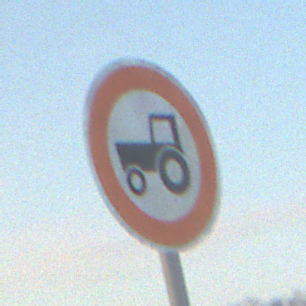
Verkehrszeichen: VerbotKraftfahrzeugeZuegeNichtSchneller25
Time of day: SunriseSunset
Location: Outdoor (Nature)
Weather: PartlyCloudy
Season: NotSpecified
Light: Natural